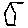
Label: house